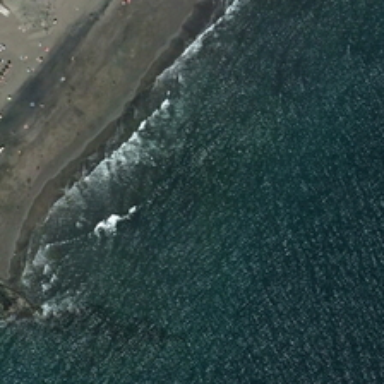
There are a lot of tourists playing on the beach .